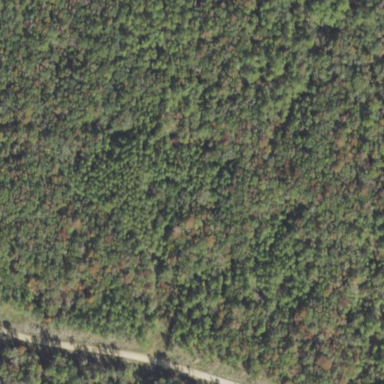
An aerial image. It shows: Mixed woodland area with various types of leaves.